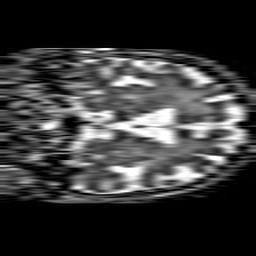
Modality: ADC
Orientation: coronal
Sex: female
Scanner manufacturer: philips
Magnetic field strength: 1.5 T
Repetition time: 4.6 s
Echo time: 0.08517 s